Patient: sex M, age 48
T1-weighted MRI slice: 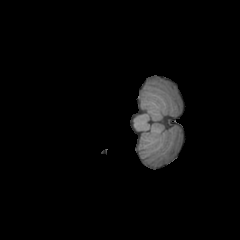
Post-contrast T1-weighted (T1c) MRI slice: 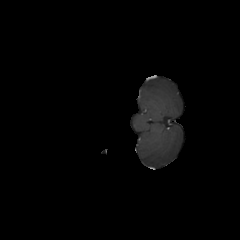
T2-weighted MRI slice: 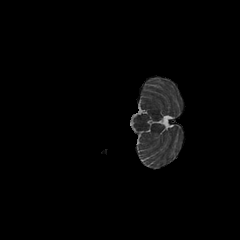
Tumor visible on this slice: no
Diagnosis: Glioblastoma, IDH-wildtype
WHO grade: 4